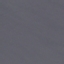
Land use / land cover: SeaLake